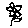
Label: flower